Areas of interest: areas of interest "Shopping Mall"
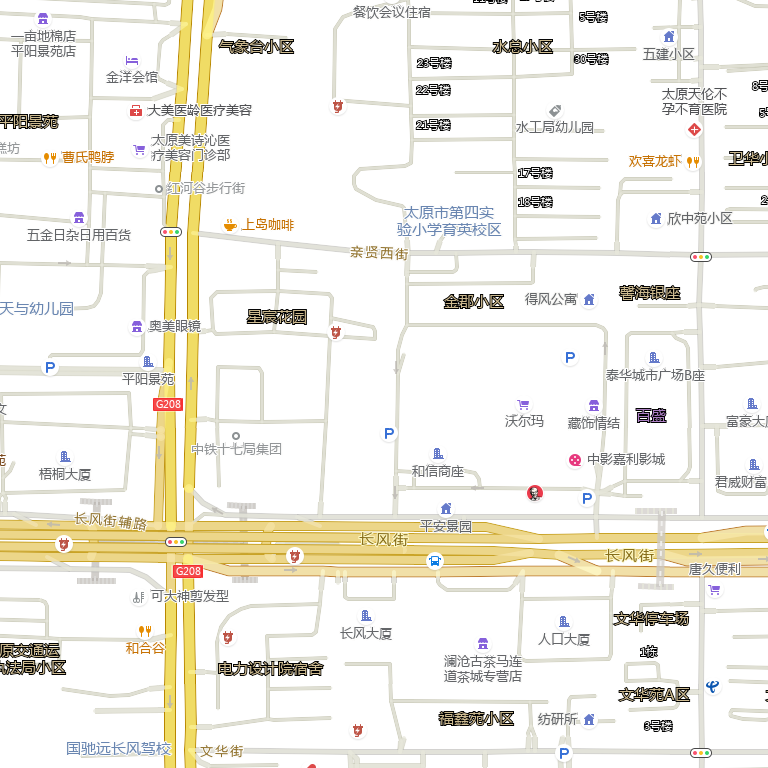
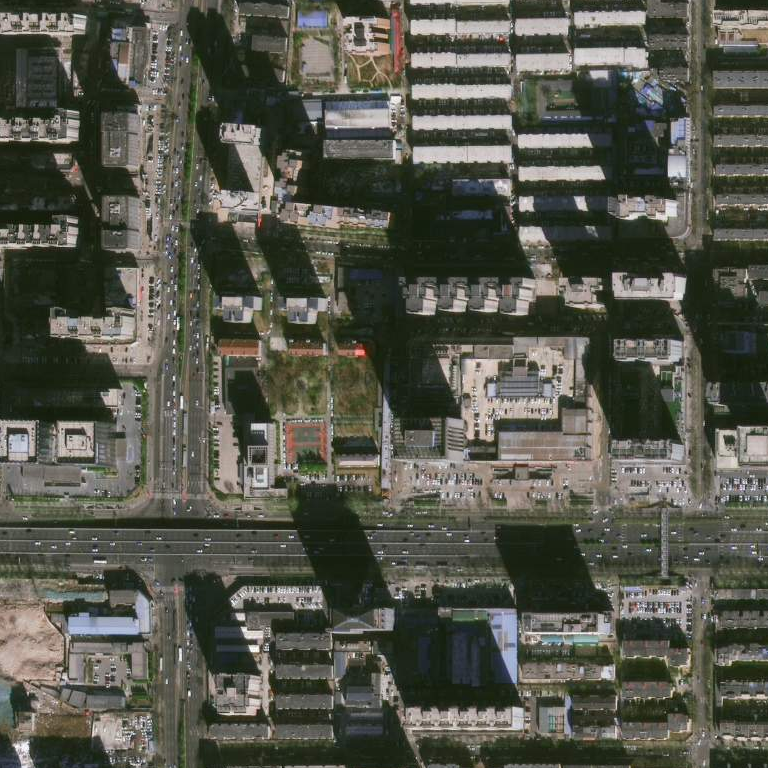